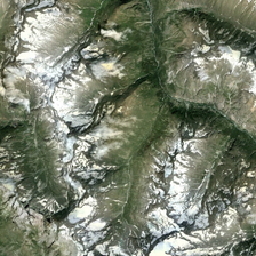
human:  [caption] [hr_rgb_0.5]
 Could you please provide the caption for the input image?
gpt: The mountains are covered with ripples and some rivers.

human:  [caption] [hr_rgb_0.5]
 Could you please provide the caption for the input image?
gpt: The mountain is full of several rivers and terraces.

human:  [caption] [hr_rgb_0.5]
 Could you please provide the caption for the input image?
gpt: There is snow on some mountain tops.

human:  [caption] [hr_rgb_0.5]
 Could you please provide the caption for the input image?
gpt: There is a white snow on top of the mountain.

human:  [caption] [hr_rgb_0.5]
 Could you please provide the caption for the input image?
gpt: White snow is on top of some mountains.